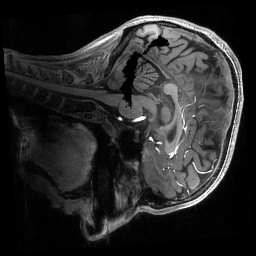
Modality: T1w
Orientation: sagittal
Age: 24
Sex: female
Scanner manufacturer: siemens
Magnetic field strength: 6.98 T
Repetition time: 2.53 s
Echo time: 0.00176 s